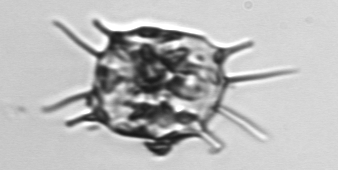
Label: Odontella